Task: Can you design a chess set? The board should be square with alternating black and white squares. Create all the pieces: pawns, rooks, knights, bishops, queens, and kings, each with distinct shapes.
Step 993:
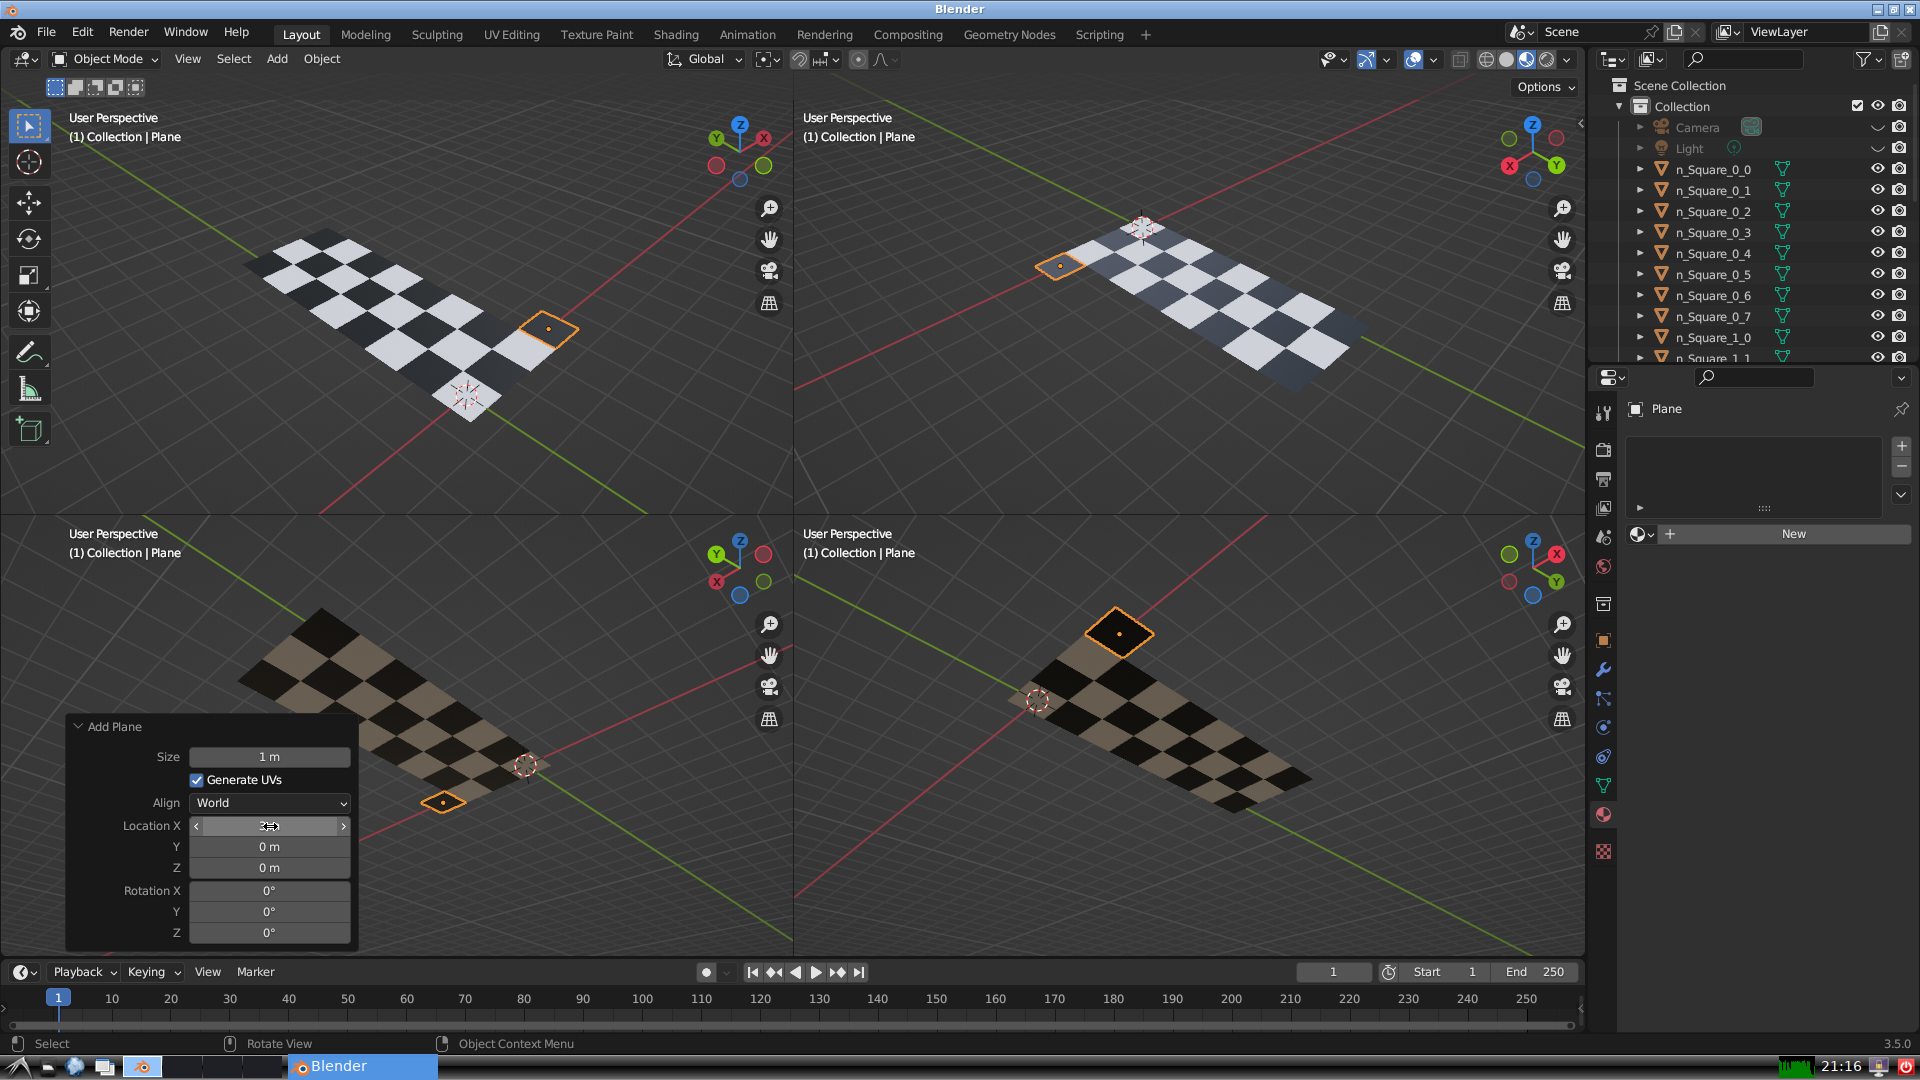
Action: {"mouse_move": [270, 846]}